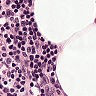
Metastatic tissue present: no